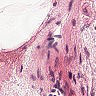
Metastatic tissue present: no